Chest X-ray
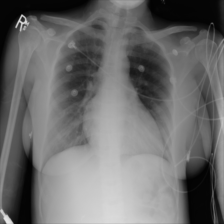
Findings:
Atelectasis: negative
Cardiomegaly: negative
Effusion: negative
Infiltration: negative
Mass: negative
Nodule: negative
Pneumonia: negative
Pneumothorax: negative
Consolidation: negative
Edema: negative
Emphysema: negative
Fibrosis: negative
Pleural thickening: negative
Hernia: negative